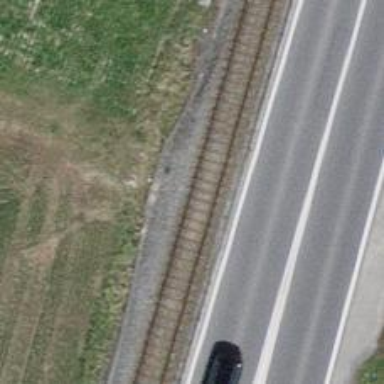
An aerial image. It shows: Level crossing along the railway.